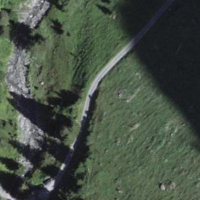
EUNIS habitat code: 23
Species observed at this site:
Pimpinella major